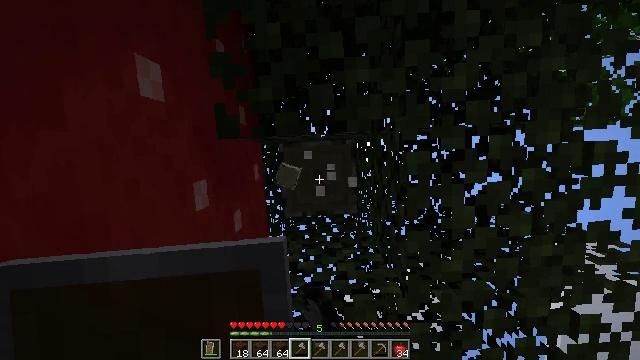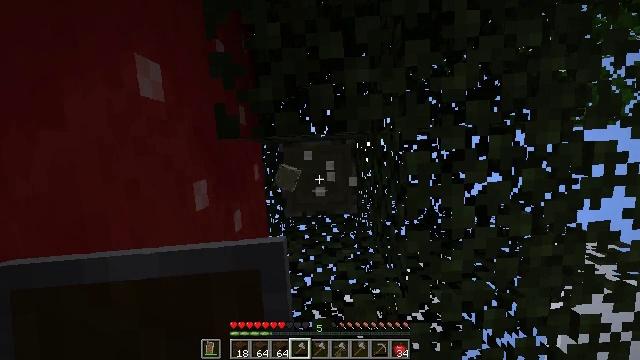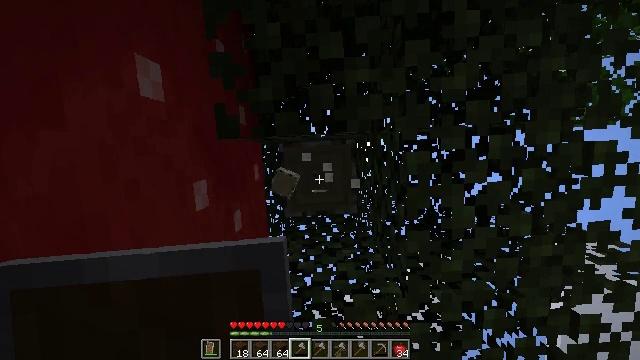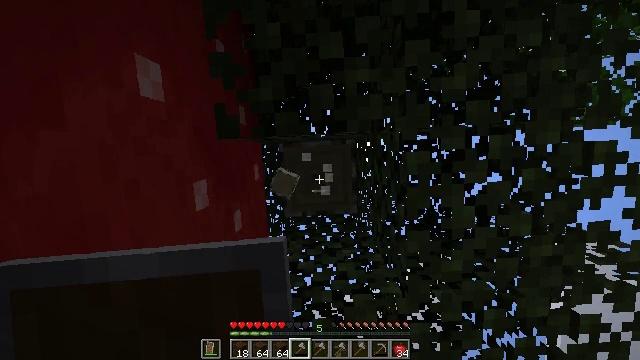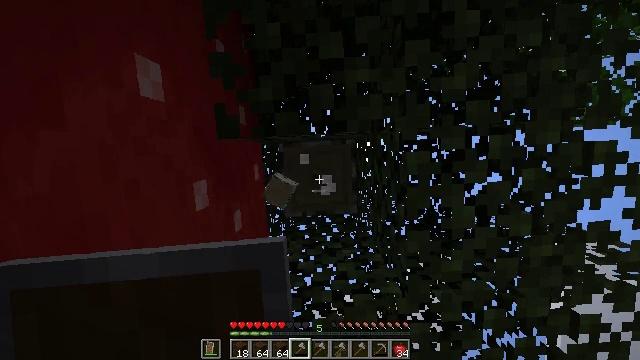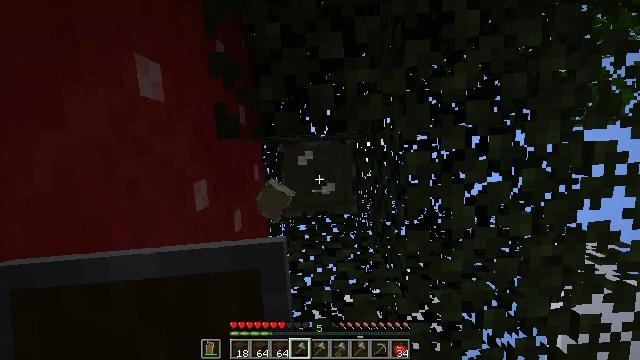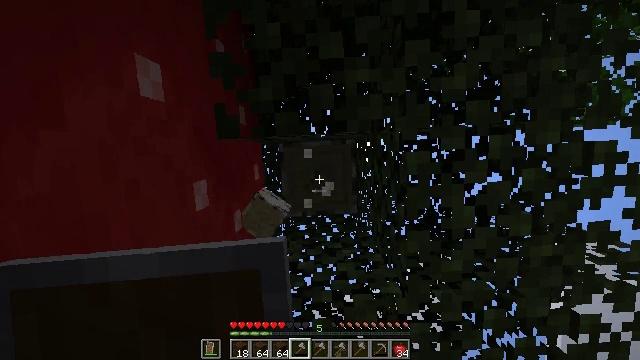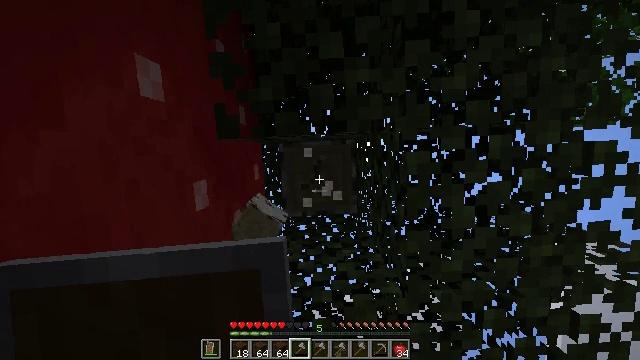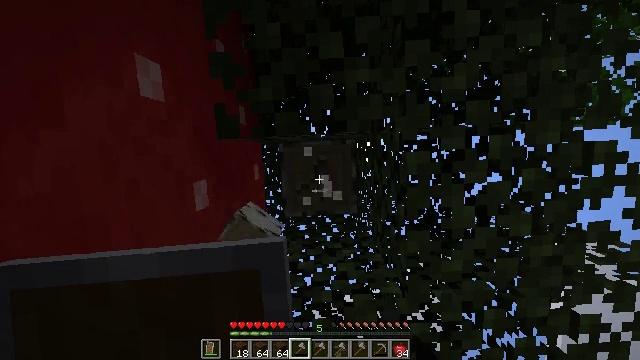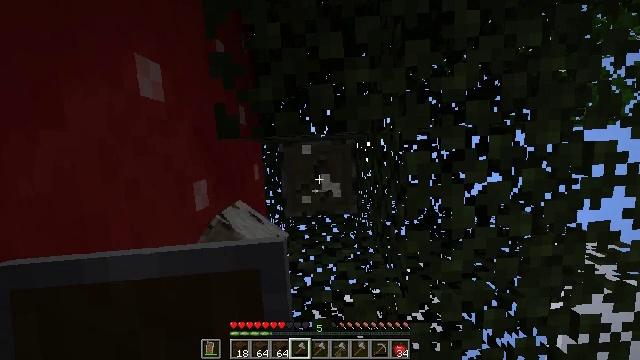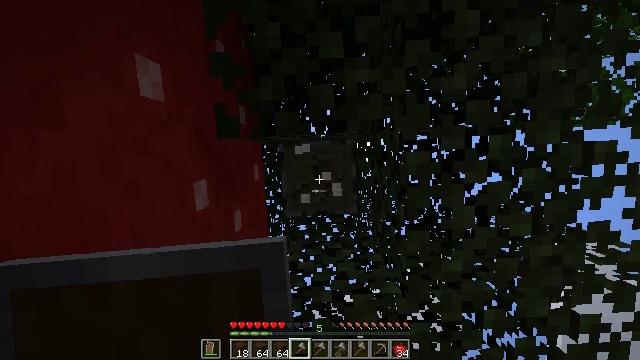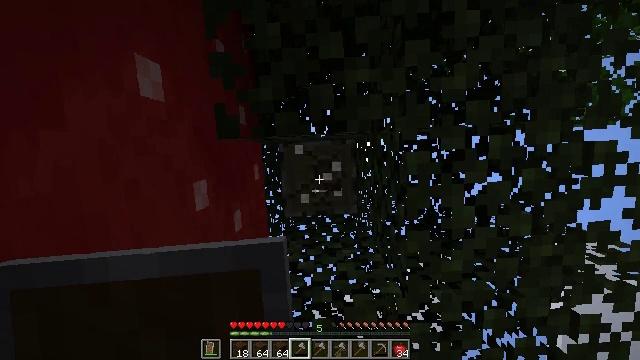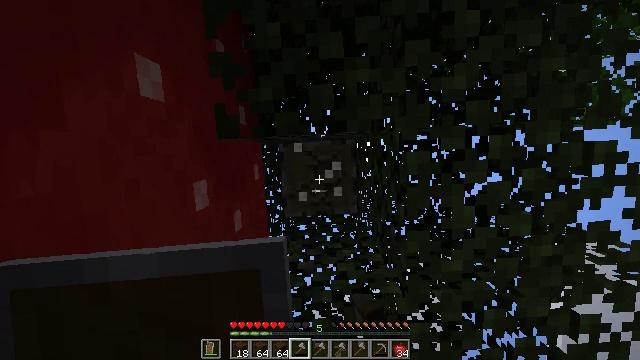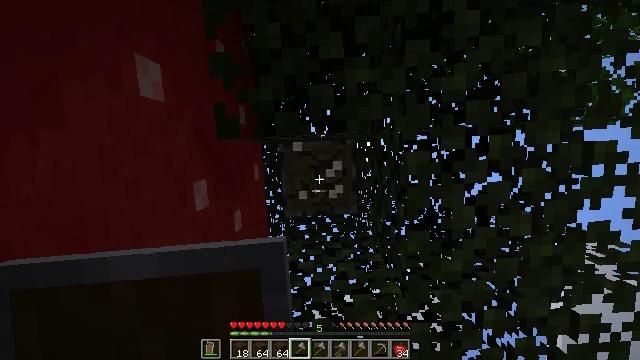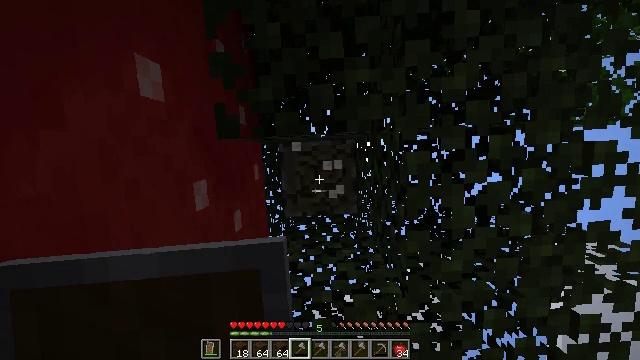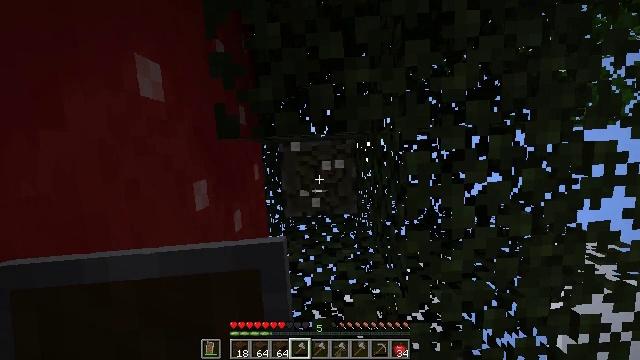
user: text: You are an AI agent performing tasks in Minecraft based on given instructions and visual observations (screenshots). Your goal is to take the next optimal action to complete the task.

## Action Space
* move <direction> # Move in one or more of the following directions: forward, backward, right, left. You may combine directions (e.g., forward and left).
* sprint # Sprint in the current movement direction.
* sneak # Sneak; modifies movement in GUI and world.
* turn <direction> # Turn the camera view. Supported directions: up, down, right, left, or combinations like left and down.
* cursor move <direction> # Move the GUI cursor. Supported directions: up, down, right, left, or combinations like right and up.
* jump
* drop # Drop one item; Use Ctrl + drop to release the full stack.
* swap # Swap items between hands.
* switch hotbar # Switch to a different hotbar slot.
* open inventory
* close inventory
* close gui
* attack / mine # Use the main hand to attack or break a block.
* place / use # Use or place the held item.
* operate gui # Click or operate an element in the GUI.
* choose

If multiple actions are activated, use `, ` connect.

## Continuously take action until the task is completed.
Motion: motion action
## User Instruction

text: Use your axe to get birch logs.
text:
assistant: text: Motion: no_op
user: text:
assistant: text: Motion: no_op
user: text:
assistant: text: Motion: attack / mine
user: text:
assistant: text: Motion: attack / mine
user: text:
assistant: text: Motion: attack / mine
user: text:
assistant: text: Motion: attack / mine
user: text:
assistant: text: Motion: attack / mine
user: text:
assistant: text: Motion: attack / mine
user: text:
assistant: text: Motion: attack / mine
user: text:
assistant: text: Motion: attack / mine
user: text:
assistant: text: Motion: attack / mine
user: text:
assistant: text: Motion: attack / mine
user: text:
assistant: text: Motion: attack / mine
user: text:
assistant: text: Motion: attack / mine
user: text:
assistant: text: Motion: attack / mine
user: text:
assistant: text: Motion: attack / mine
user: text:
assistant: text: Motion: attack / mine
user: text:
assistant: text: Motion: attack / mine
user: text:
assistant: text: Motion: attack / mine
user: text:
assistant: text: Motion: attack / mine
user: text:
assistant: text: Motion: attack / mine
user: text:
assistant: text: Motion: attack / mine
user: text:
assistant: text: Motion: attack / mine
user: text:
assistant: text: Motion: attack / mine
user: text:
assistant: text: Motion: no_op
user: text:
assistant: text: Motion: no_op
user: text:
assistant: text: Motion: no_op
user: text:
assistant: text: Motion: turn right and down
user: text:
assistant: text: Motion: turn right and down
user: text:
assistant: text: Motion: turn down